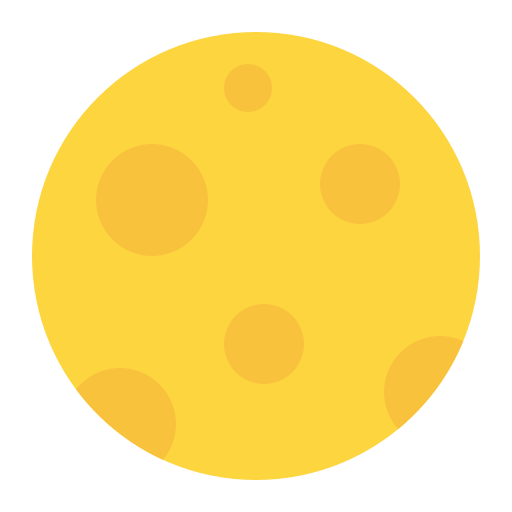
full moon flat